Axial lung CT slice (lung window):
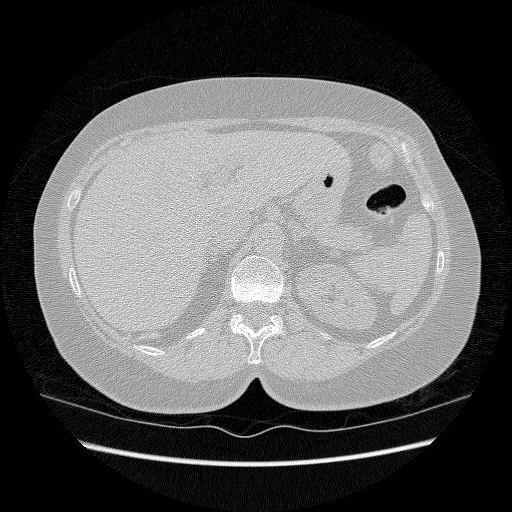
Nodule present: no